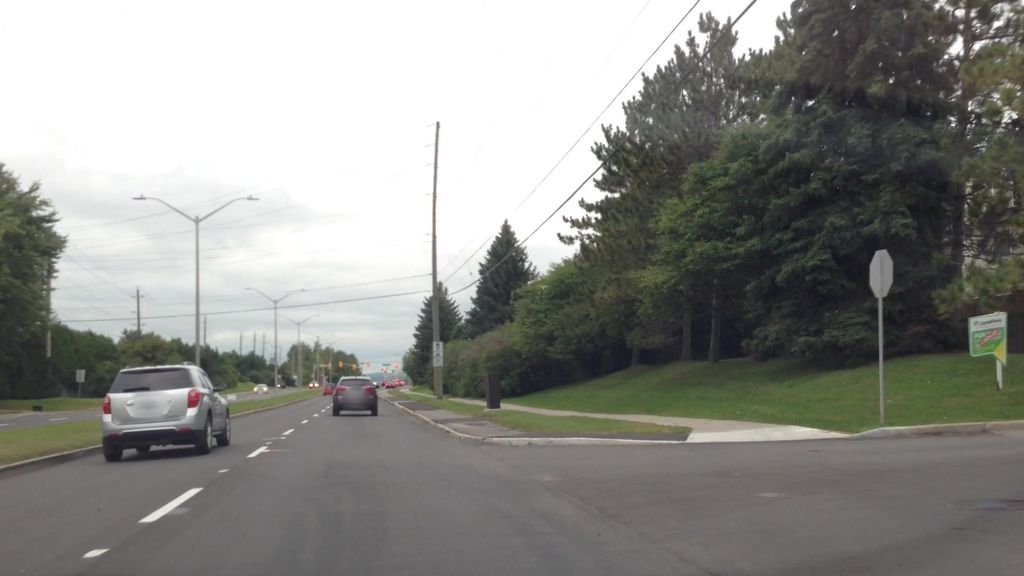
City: ottawa-gatineau